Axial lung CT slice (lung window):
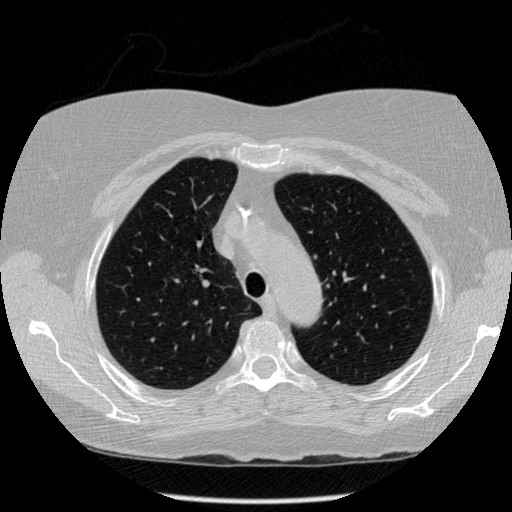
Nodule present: no